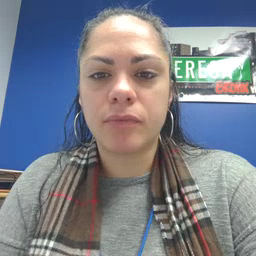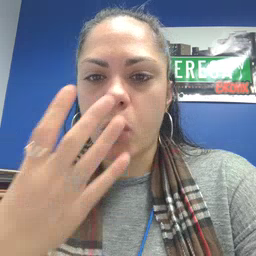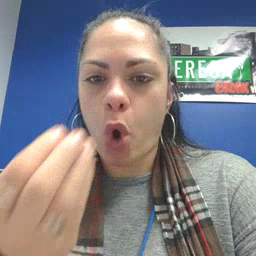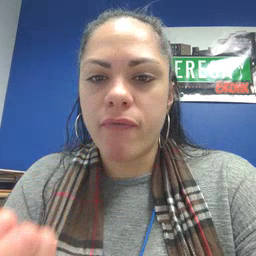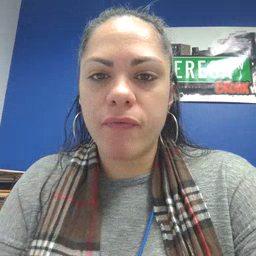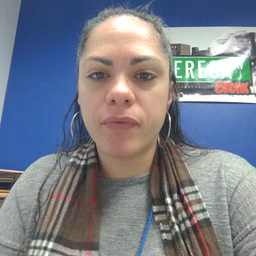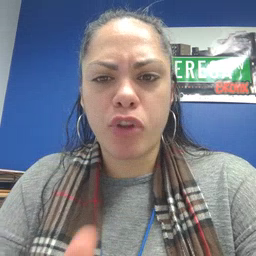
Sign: wolf